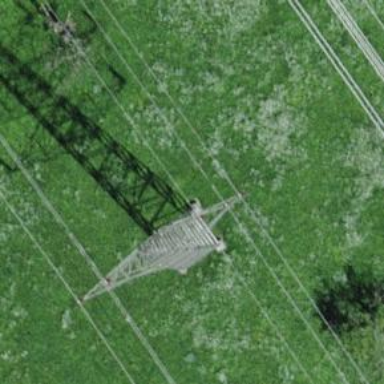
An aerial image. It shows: Power tower.